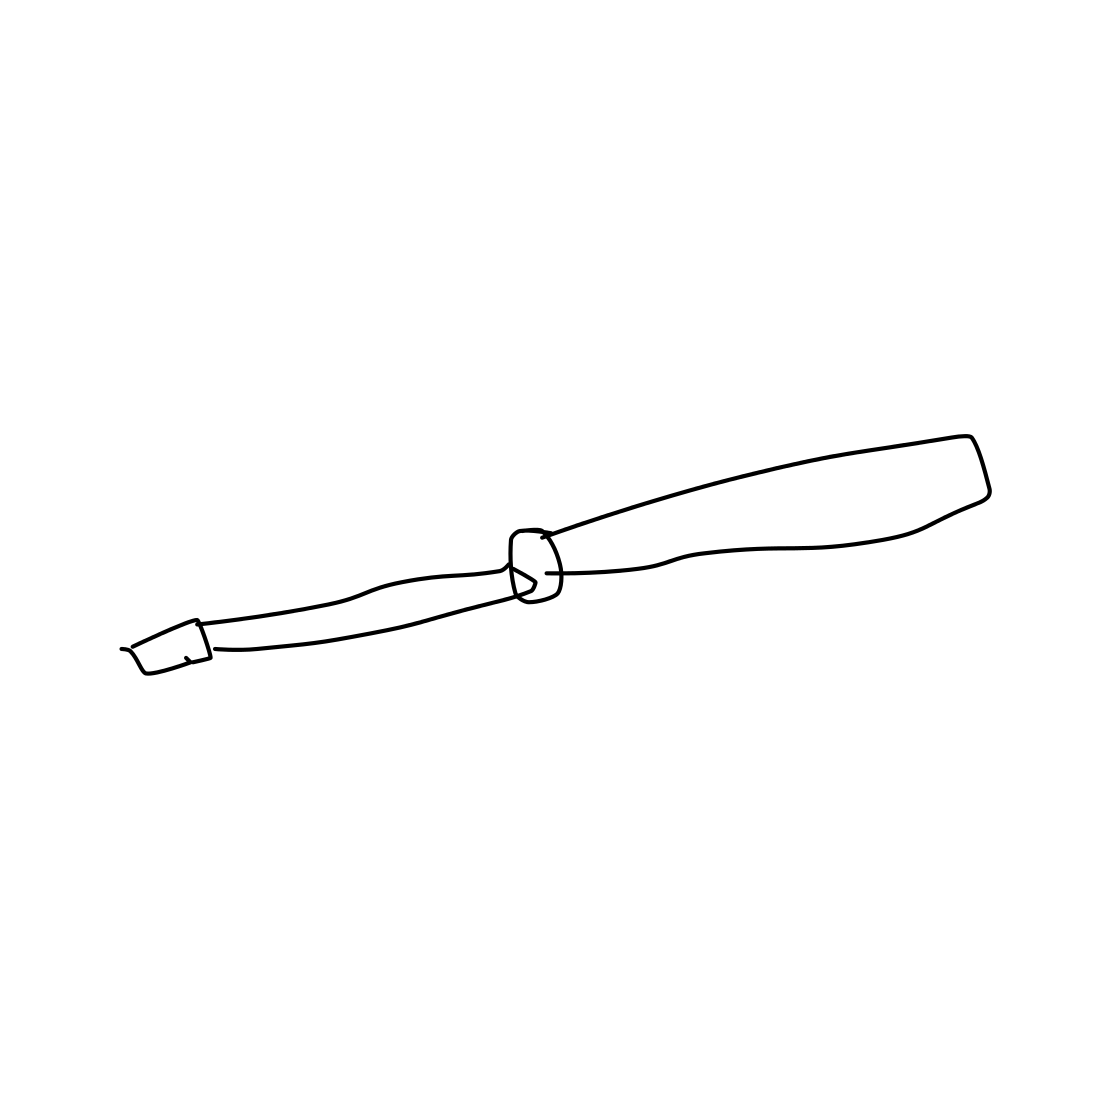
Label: screwdriver